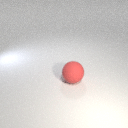
large red rubber sphere